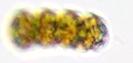
Label: Alexandrium